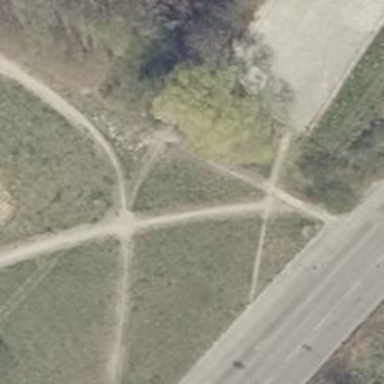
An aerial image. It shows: Compacted path road.